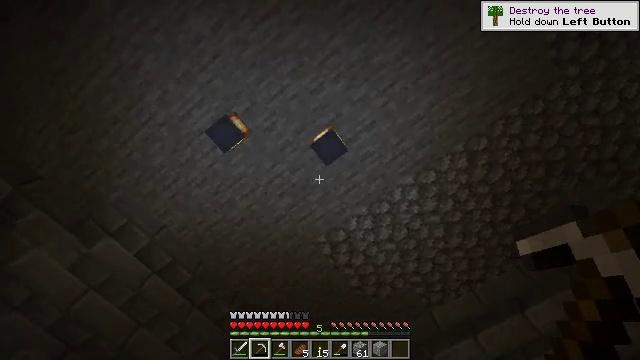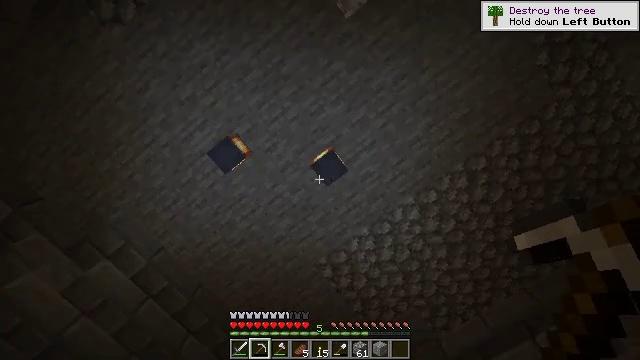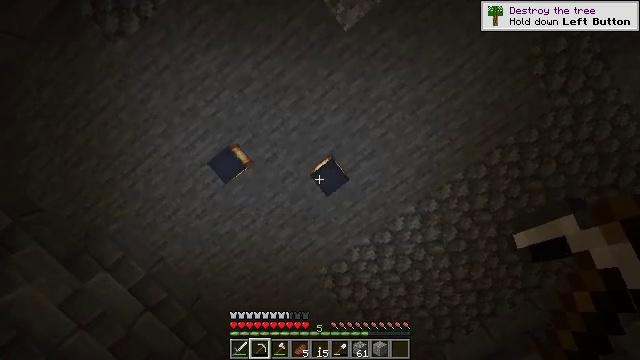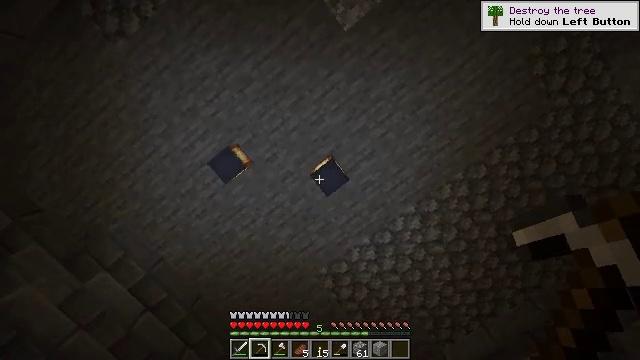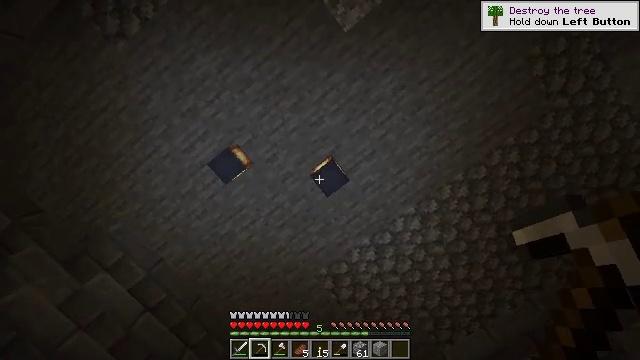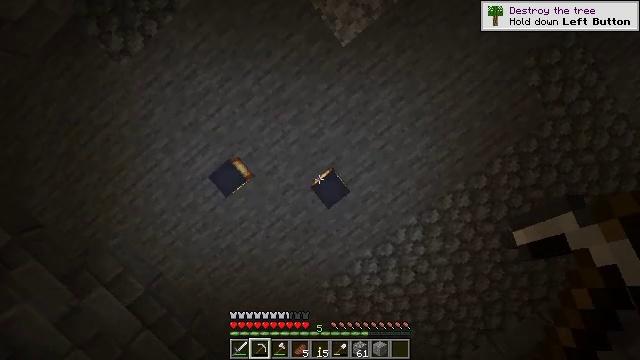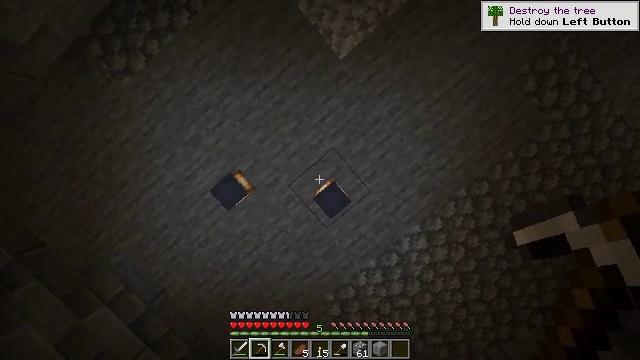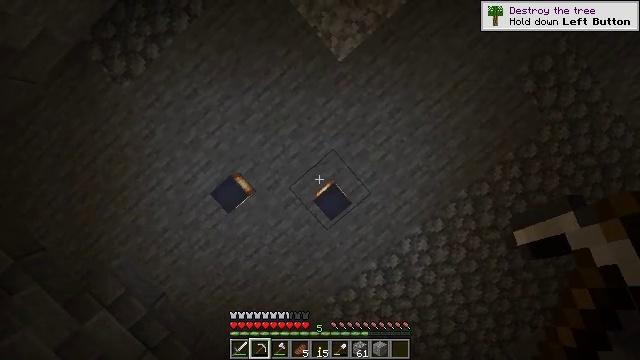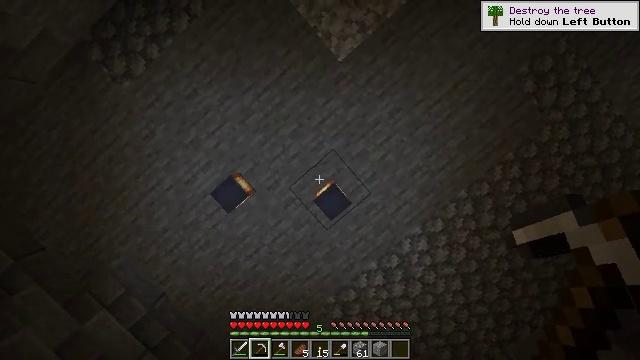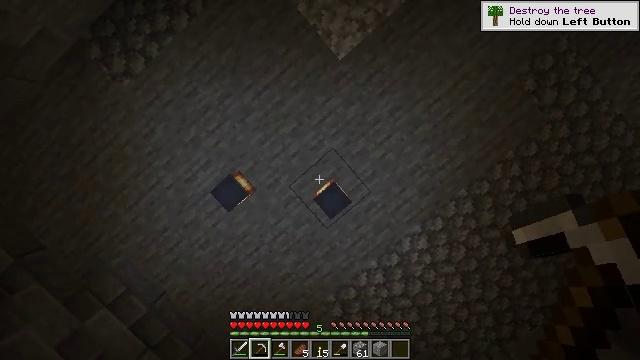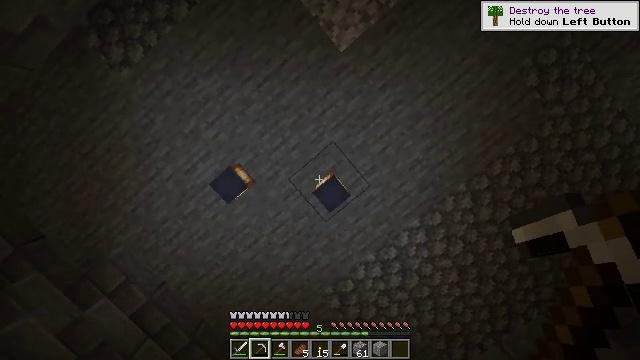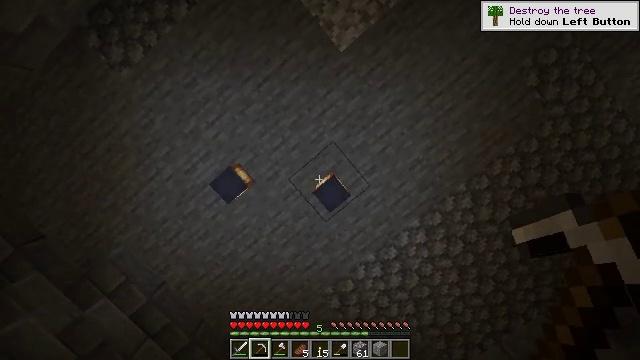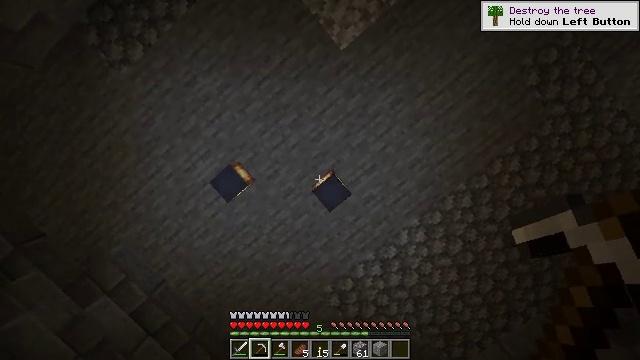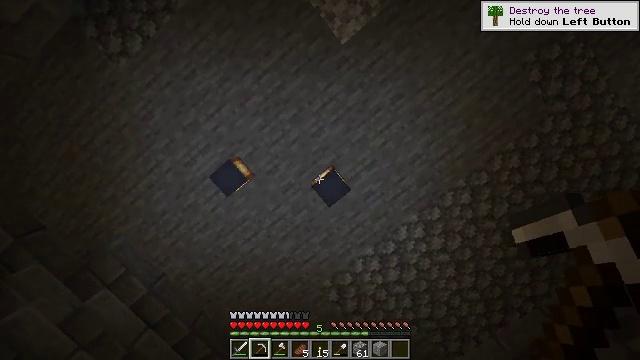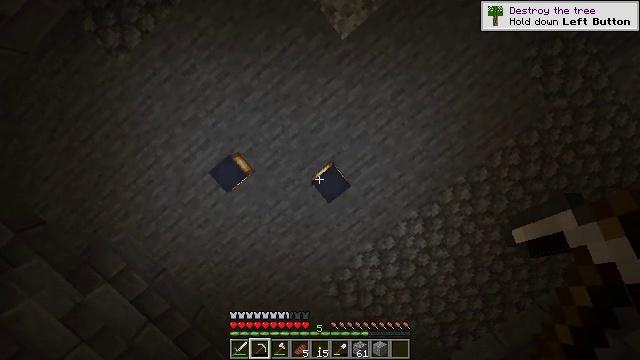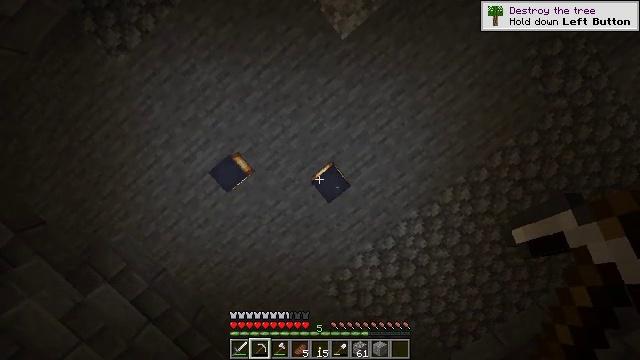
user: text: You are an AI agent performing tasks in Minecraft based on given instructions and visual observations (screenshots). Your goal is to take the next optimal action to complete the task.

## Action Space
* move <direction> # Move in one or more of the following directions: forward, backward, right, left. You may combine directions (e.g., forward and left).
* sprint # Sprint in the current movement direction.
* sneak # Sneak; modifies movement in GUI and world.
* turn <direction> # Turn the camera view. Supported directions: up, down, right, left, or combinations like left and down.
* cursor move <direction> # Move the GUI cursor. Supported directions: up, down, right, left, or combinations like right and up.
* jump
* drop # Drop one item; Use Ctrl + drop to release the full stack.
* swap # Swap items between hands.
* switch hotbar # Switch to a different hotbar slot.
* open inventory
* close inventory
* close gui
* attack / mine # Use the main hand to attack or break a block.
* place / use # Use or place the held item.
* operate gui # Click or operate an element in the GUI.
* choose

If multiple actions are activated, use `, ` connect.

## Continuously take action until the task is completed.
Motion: motion action
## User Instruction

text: Break the lantern to collect it.
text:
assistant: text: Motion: turn up
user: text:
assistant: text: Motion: turn up
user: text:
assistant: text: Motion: no_op
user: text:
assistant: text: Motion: no_op
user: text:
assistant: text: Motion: turn up
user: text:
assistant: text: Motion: turn left and up
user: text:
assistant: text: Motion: no_op
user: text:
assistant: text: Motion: no_op
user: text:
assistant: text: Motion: no_op
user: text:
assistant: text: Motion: turn down
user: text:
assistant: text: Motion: no_op
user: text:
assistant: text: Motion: no_op
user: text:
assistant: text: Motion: turn down
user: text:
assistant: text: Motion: no_op
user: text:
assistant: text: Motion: attack / mine
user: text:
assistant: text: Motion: attack / mine
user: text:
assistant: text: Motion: attack / mine
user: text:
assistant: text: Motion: attack / mine
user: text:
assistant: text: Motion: attack / mine
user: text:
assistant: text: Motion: attack / mine
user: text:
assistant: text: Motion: attack / mine
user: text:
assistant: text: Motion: attack / mine
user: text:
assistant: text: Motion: attack / mine
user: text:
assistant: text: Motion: attack / mine
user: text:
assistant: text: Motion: attack / mine
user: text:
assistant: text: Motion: attack / mine
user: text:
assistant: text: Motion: no_op
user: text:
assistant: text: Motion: no_op
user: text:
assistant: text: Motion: no_op
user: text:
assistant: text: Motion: no_op